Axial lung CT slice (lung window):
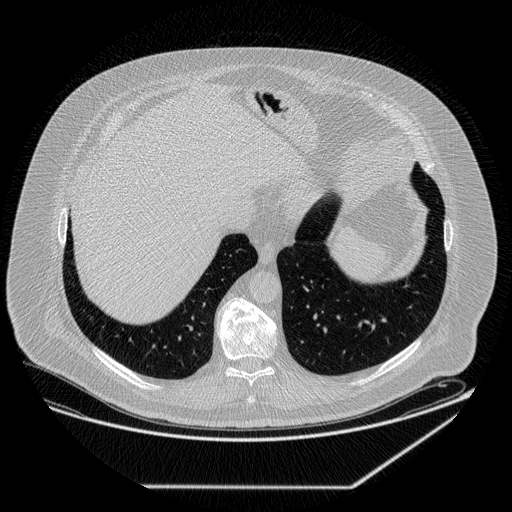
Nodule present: no